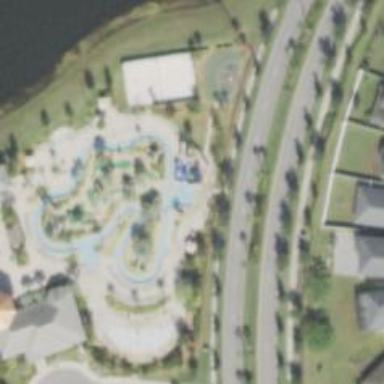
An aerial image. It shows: Water slide attraction.